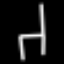
Label: chair